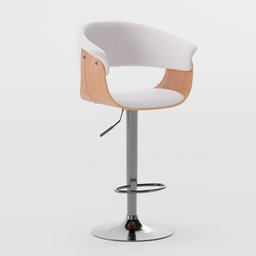
Label: furniture